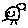
Label: bird